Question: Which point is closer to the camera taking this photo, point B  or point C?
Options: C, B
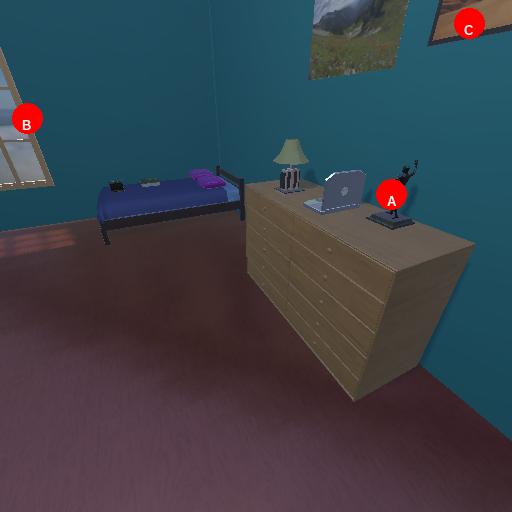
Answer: C